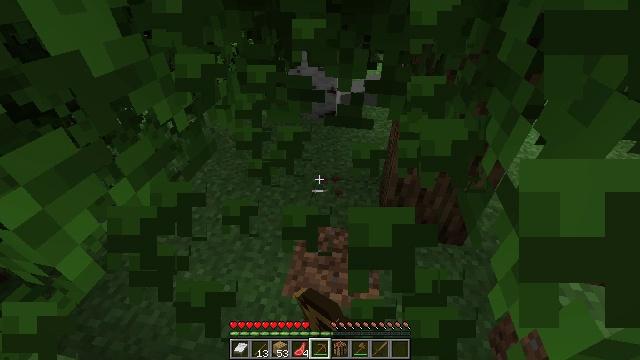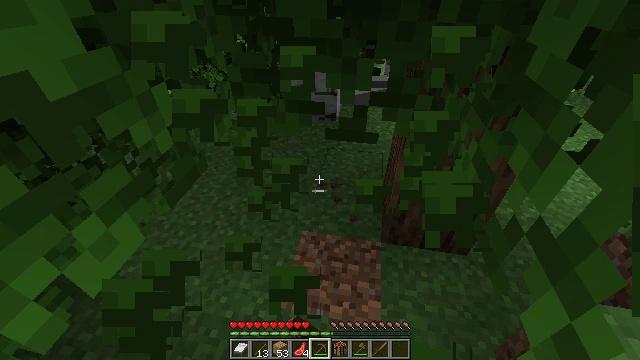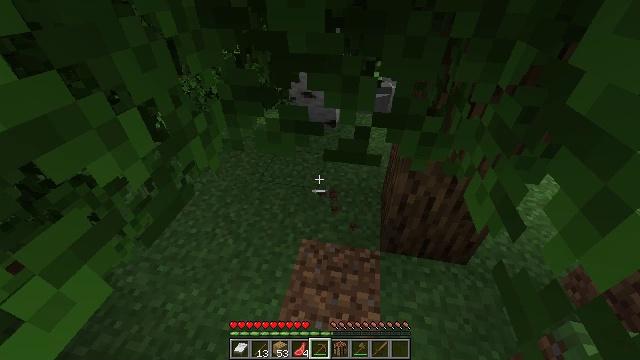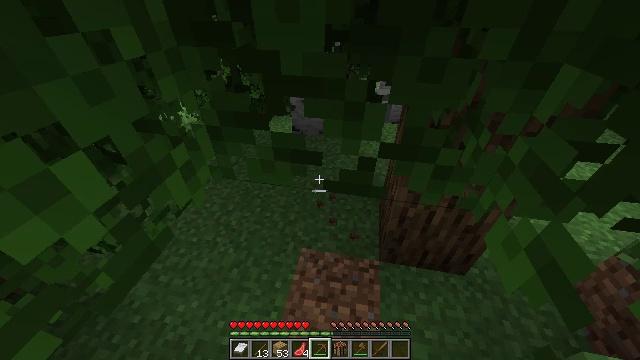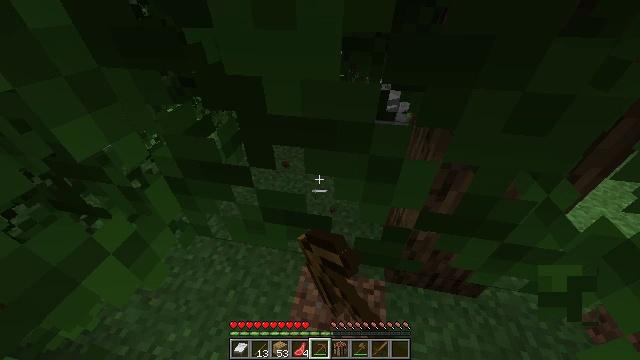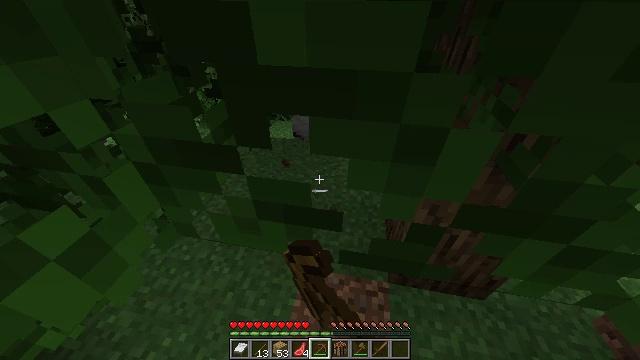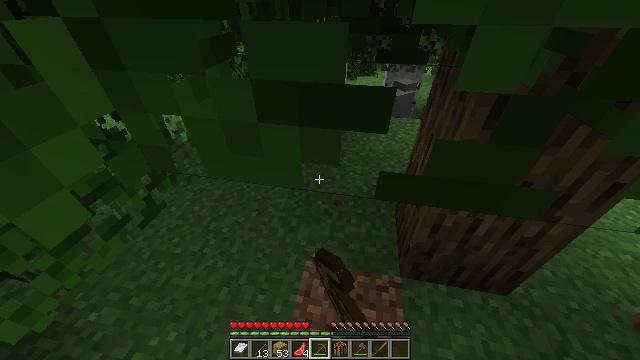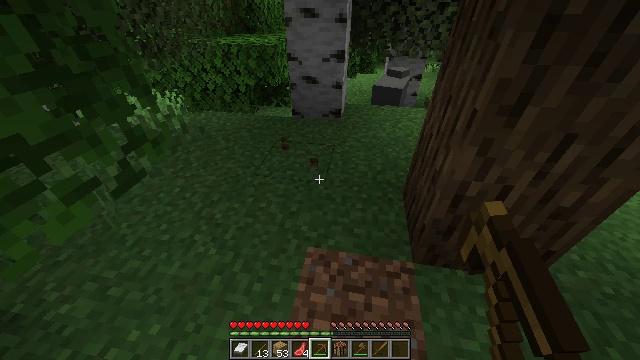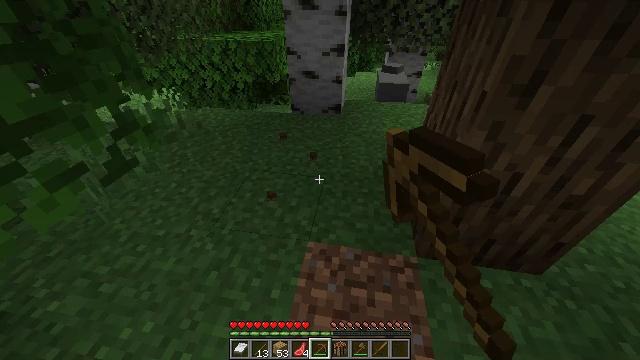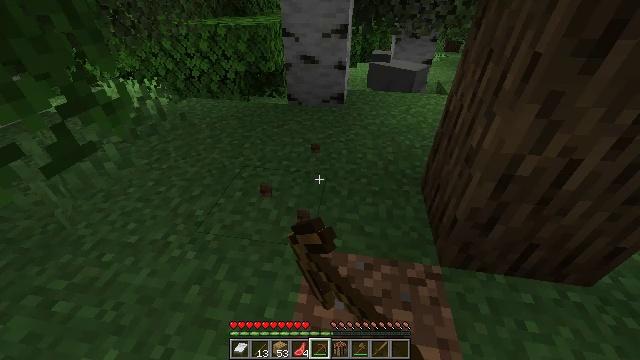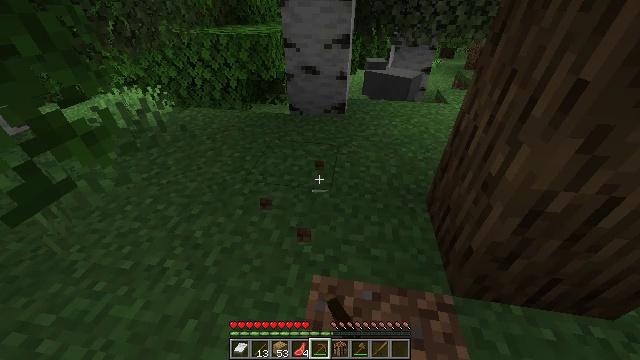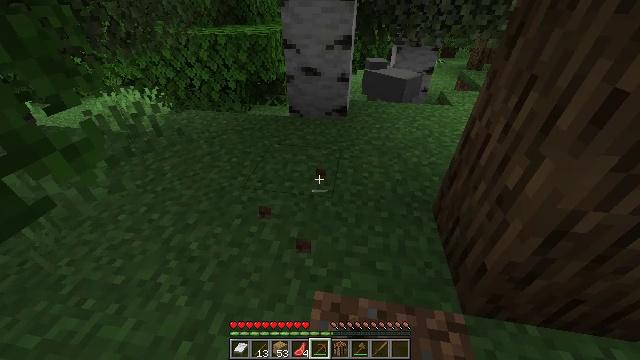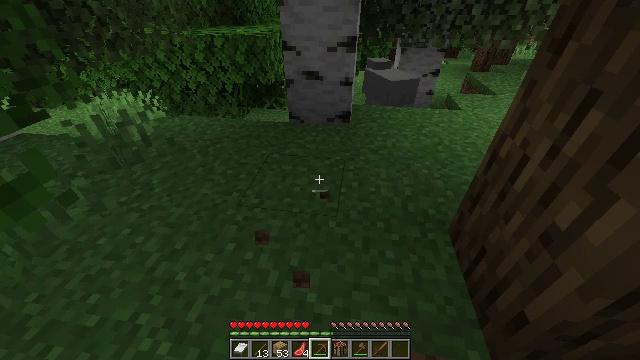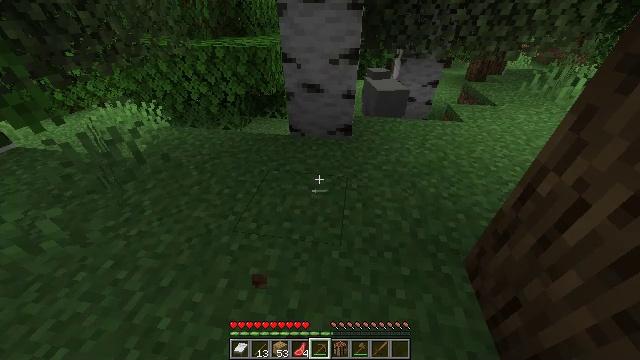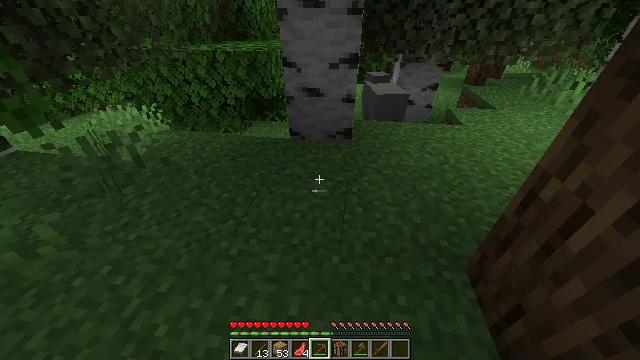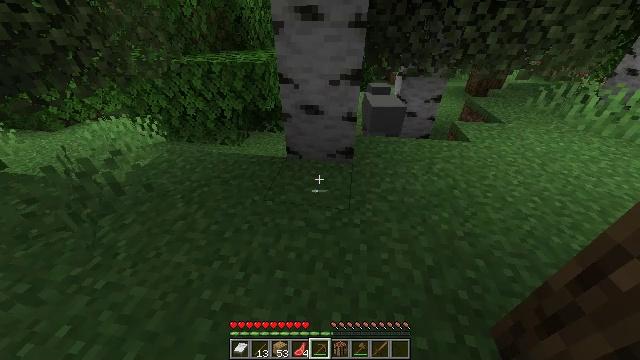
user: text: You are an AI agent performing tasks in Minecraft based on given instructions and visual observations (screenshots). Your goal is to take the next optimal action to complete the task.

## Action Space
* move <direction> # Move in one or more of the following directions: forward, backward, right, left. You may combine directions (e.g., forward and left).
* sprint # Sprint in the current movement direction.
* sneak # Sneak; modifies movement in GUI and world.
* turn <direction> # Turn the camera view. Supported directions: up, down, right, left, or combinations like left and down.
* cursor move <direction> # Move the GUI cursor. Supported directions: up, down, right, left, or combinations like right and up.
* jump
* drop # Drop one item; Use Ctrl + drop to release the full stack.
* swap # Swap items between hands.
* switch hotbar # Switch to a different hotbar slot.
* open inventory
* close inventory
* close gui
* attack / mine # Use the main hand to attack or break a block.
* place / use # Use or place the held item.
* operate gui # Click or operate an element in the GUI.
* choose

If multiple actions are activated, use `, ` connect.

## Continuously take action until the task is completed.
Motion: motion action
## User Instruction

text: Gather birch leaves using hands or shears.
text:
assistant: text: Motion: move forward, sprint, attack / mine
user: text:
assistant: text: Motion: move forward, sprint, attack / mine
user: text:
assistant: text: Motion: move forward, sprint, attack / mine
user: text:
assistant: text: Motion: move forward, sprint, attack / mine
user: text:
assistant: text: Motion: move forward, sprint, attack / mine
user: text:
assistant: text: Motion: move forward, sprint, attack / mine
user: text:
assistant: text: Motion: move forward, sprint, attack / mine
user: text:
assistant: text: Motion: move forward, sprint, attack / mine
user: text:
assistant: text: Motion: move forward, sprint, attack / mine
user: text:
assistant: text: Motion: move forward, sprint
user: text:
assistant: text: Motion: move forward, sprint
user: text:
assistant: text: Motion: move forward, sprint
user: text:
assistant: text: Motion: move forward, sprint
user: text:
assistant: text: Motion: move forward, sprint
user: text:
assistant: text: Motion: move forward, sprint, turn up
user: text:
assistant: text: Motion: move forward, sprint, turn up
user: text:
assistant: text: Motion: move forward, sprint, turn right and up
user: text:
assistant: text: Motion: move forward, sprint, turn right and up
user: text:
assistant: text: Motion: move forward, sprint
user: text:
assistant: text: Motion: move forward, sprint
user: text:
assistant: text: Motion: move forward, sprint
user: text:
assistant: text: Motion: move forward, sprint, turn right
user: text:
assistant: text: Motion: move forward, sprint, turn right
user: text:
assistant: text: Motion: move forward, sprint
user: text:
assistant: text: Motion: move forward, sprint
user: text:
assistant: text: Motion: move forward, sprint
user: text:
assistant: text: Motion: move forward, sprint
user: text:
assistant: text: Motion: move forward, sprint
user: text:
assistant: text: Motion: move forward, sprint
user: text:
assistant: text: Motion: move forward, sprint